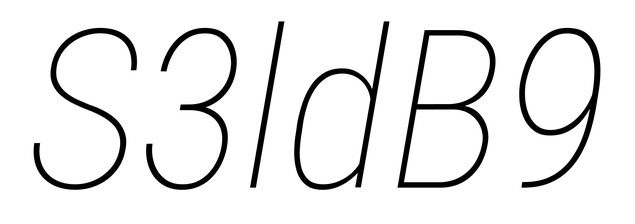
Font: Roboto-Italic_Condensed_Thin_Italic